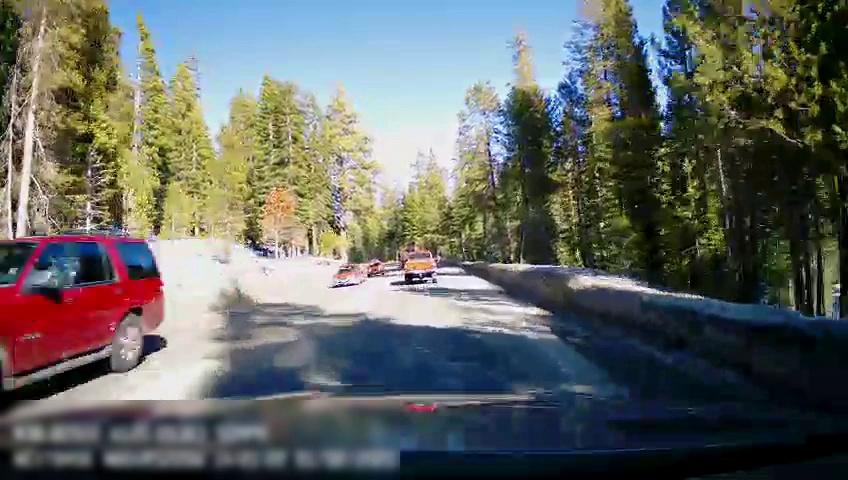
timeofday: Day
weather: Sunny
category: Drivable Space
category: Vehicles | SUV
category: Vehicles | SUV
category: Vehicles | Car
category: Vehicles | Truck